На рисунке изображена цепь, содержащая идеальный амперметр $A$, резисторы сопротивлением $R$ и $2R$, ключи $K_1$ и $K_2$. Цепь подключена к источнику постоянного напряжения $U$.
Какую силу тока будет показывать амперметр при различных комбинациях ключей $K_1$ и $K_2$ (замкнуто/разомкнуто)?
Какими будут направления тока на участке $BD$ в различных случаях?
В каком случае показания амперметра окажутся максимальными?
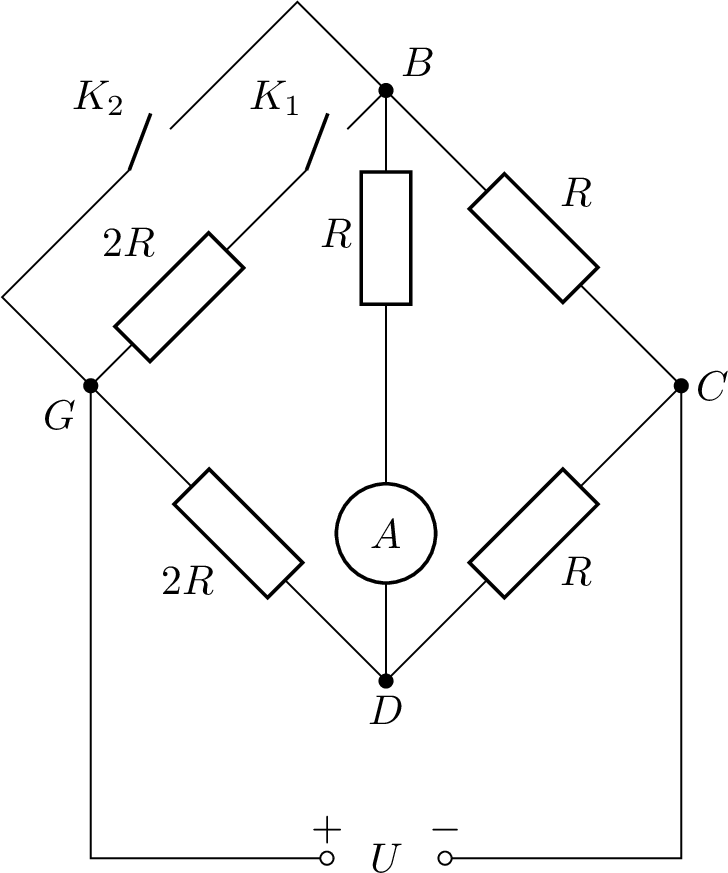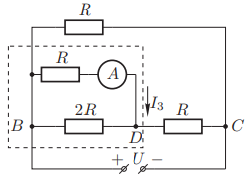
Ответ: Комбинация 1: Ключ $K_1$ замкнут, $K_2$ - разомкнут. $$I_1=0$$
Ответ: $$ I_3>I_2 $$
Темы:
T, Электричество, Расчет цепей, Всероссийские, Электрические цепи